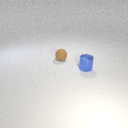
small brown rubber sphere to the left of small blue metal cylinder